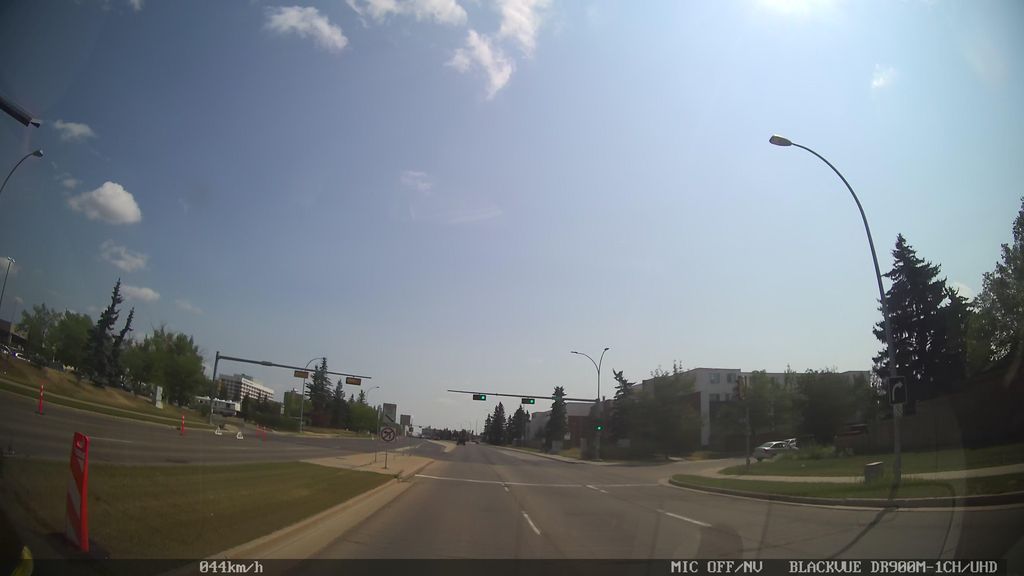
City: edmonton